Question: I am using Visual Studio 2013, with Resharper 8.2.
I must be missing something here. I have added '#warning' to the code and it failed the build.

Question is why? isn't that's what '#error' is for?
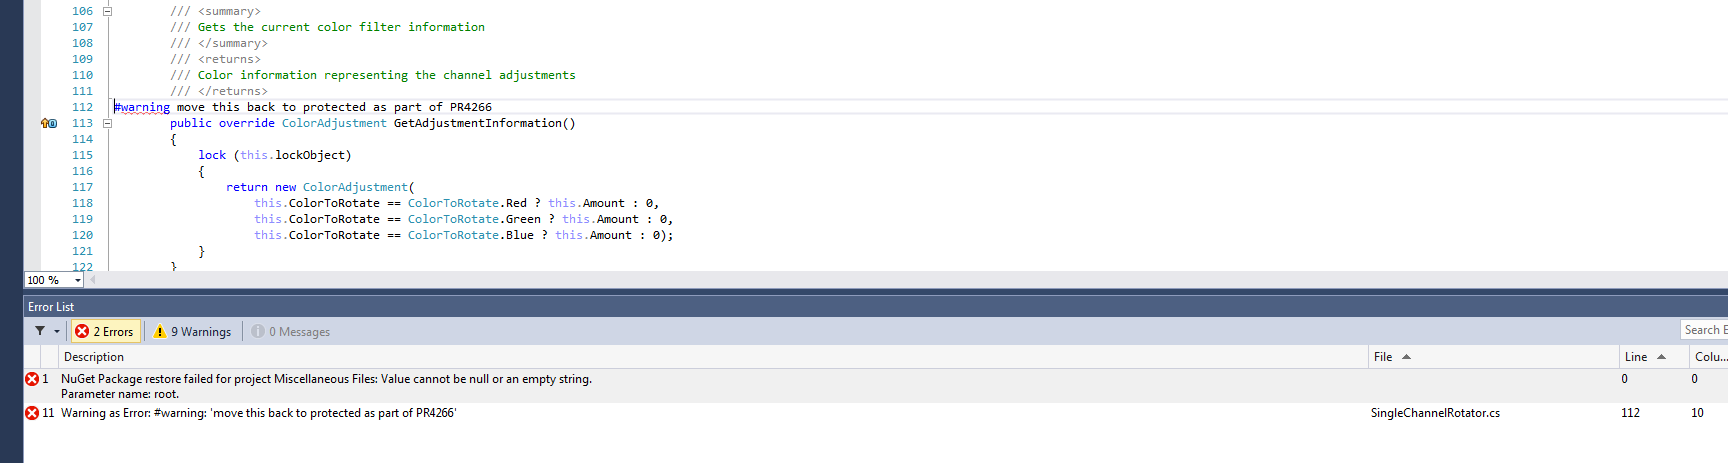
Answer: I suspect you have set the <URL> flag in your project build properties.
You can either remove that flag, or set it to only treat warnings as errors.